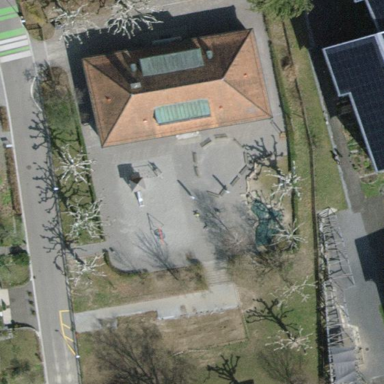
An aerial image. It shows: Kindergarten.